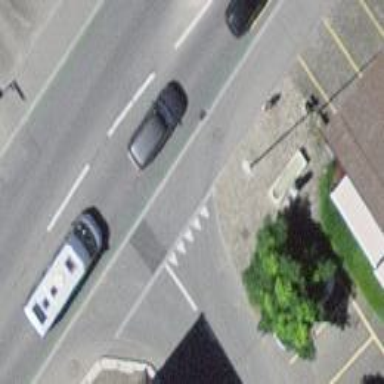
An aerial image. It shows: Sidewalk.